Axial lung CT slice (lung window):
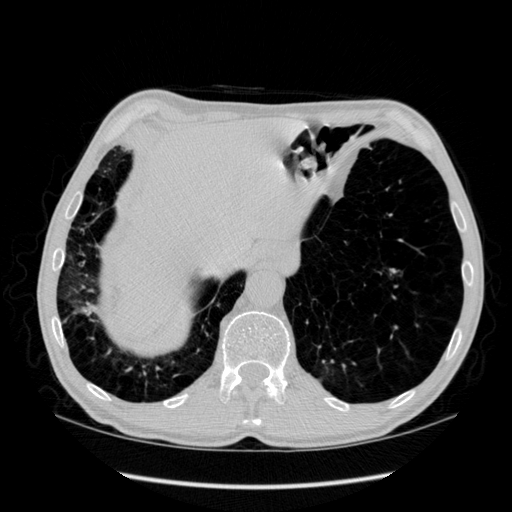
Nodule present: no